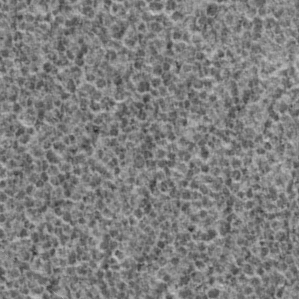
Label: frost